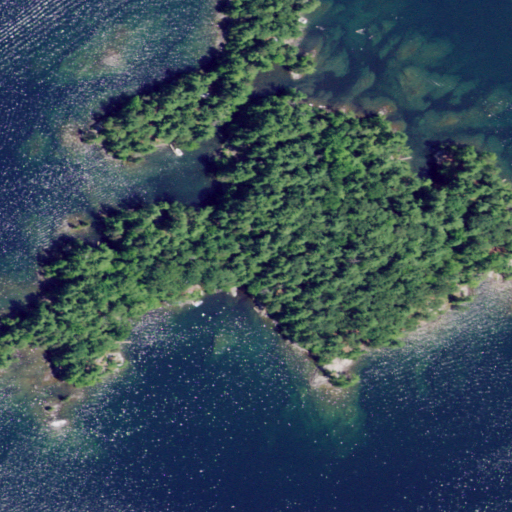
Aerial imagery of island in New York named Floating Battery Island containing open water, evergreen forest, and herbaceous wetlands